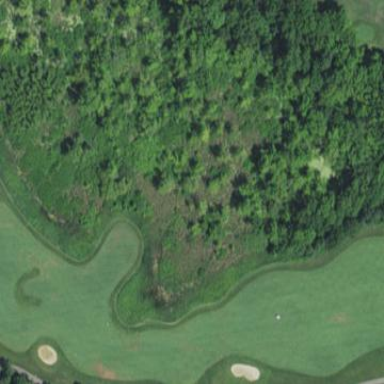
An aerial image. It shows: Grassy area designated as golf fairway.